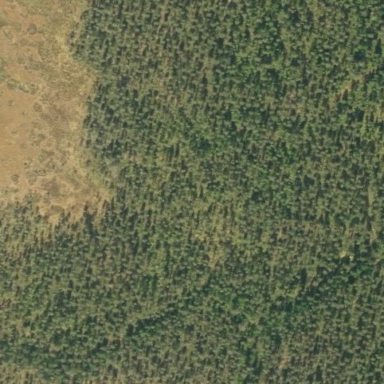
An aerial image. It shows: Woodland with needle-leaved trees.